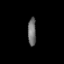
Tissue: prostate
Cell type: Myeloid cells
Senescence score: 0.332
Nuclear area (px): 220
Mean DAPI intensity: 113.905